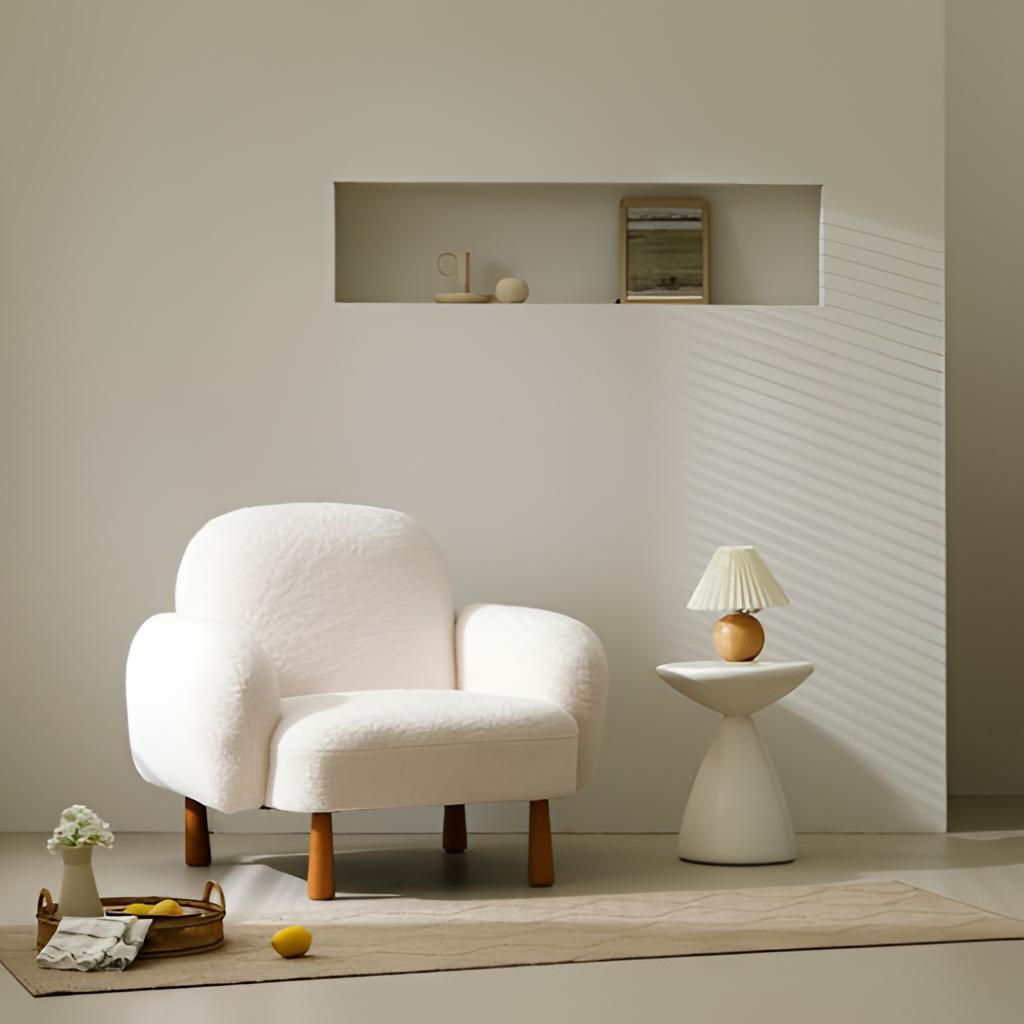
living room, fabric armchair, beige tile flooring, with smooth pattern, minimalist, beige paint wallpaper, with solid pattern